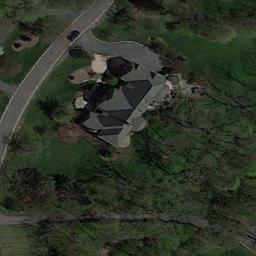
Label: sparse_residential